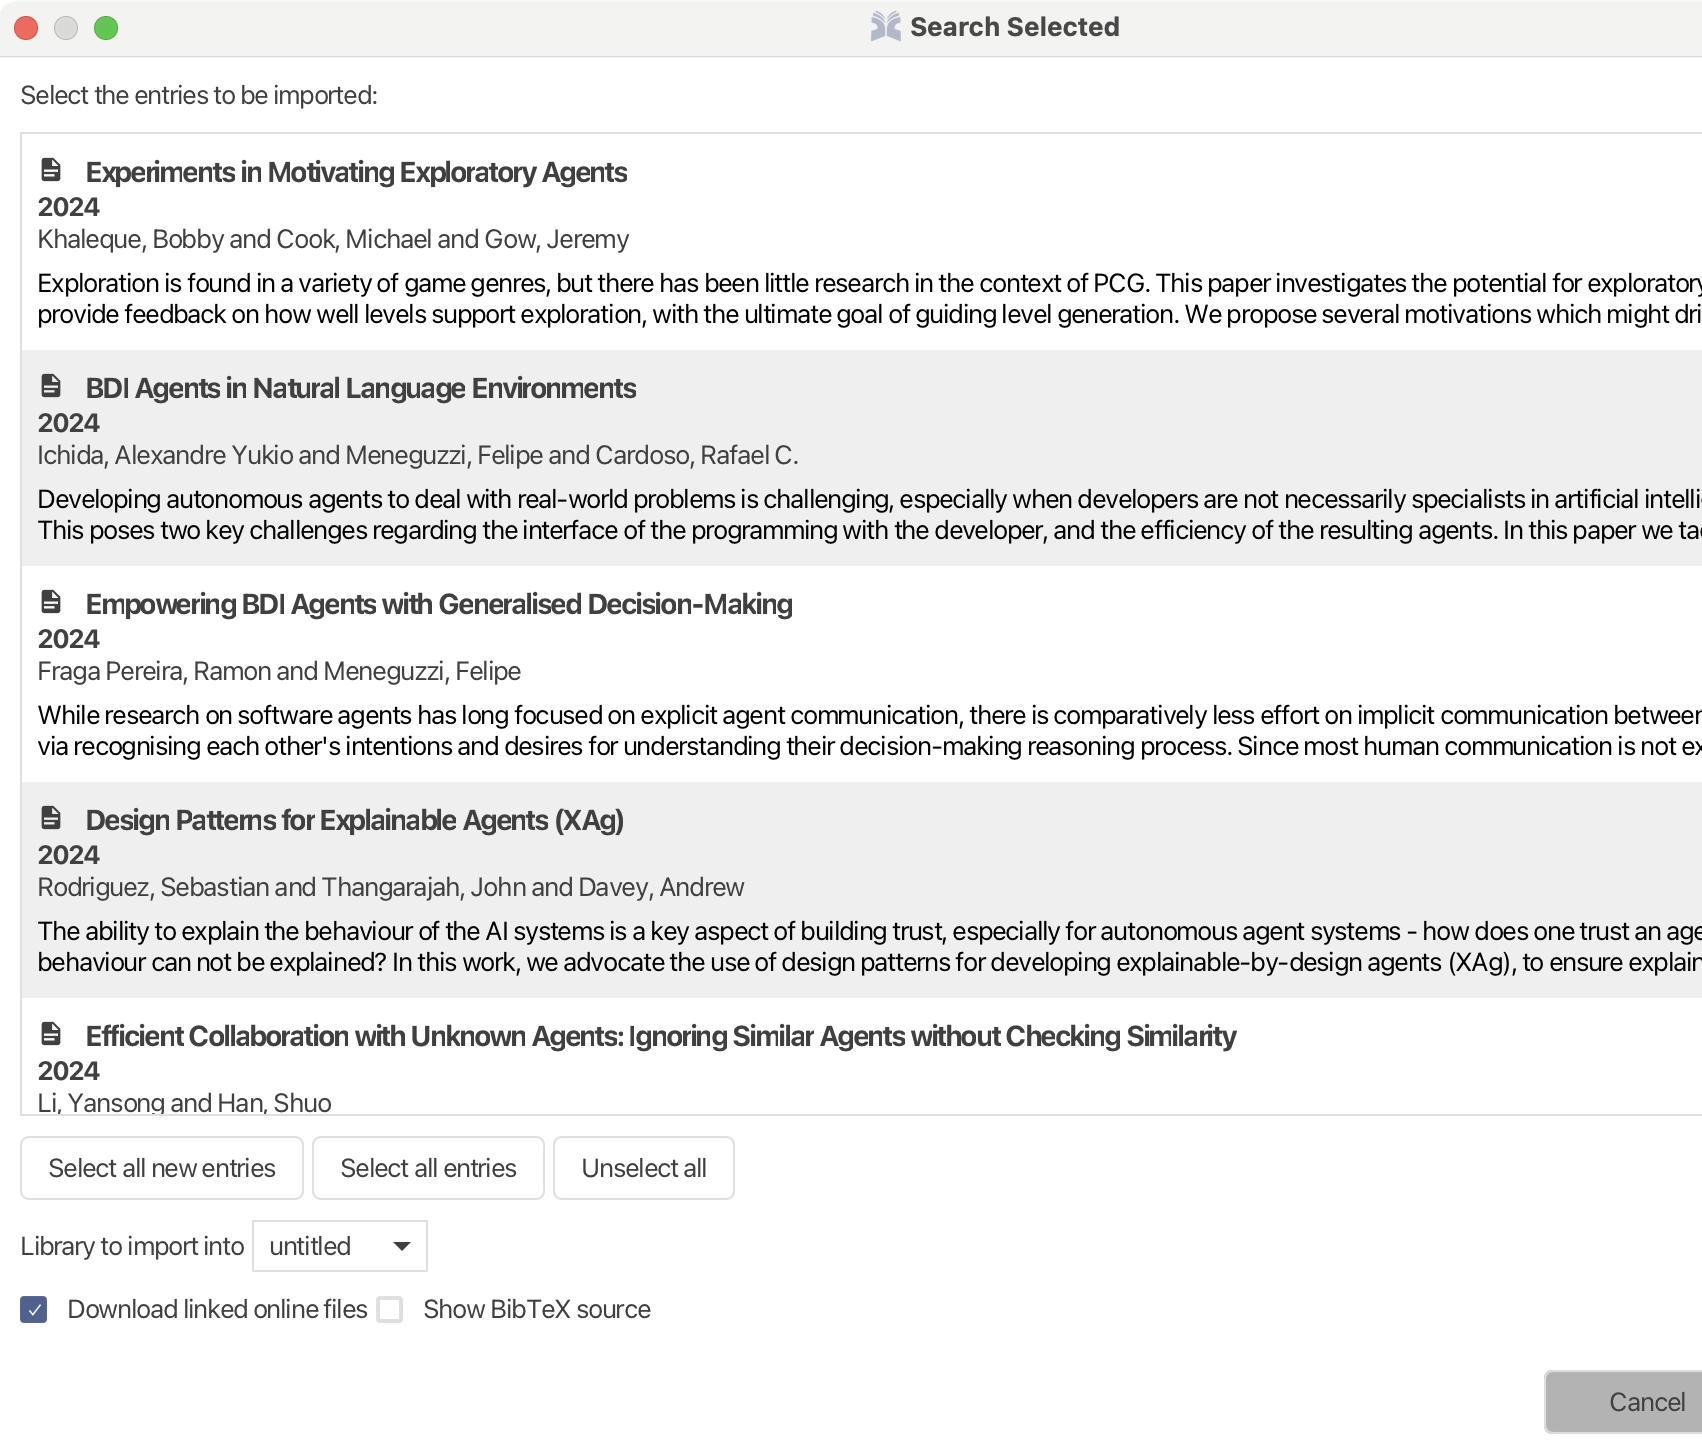
Accessibility tree:
{"name": "Search_Selected", "role": "AXWindow", "description": null, "role_description": "звичайне вікно", "value": null, "position": "376.00;193.00", "size": "1000;728", "children": [{"name": "Search_Selected", "role": "AXUnknown", "description": null, "role_description": "dialog", "value": null, "position": "0.00;28.00", "size": "1000;700", "children": [{"name": null, "role": "No role", "description": null, "role_description": "dialog", "value": null, "position": "0.00;28.00", "size": "1000;700", "children": [{"name": null, "role": "AXButton", "description": "Cancel", "role_description": "кнопка", "value": null, "position": "773.00;685.00", "size": "103;32", "children": []}, {"name": null, "role": "AXButton", "description": "Import entries", "role_description": "кнопка", "value": null, "position": "886.00;685.00", "size": "103;32", "children": []}, {"name": null, "role": "AXStaticText", "description": null, "role_description": "текст", "value": "Select the entries to be imported:", "position": "11.00;39.00", "size": "178;17", "children": []}, {"name": null, "role": "AXTable", "description": null, "role_description": "list", "value": null, "position": "11.00;66.00", "size": "978;493", "children": [{"name": null, "role": "AXRow", "description": null, "role_description": "рядок таблиці", "value": null, "position": "12.00;67.00", "size": "968;108", "children": [{"name": null, "role": "AXStaticText", "description": null, "role_description": "текст", "value": null, "position": "19.50;77.00", "size": "14;15", "children": []}, {"name": null, "role": "AXStaticText", "description": null, "role_description": "текст", "value": "Experiments in Motivating Exploratory Agents", "position": "43.50;77.00", "size": "271;18", "children": []}, {"name": null, "role": "AXStaticText", "description": null, "role_description": "текст", "value": "2024", "position": "19.50;95.00", "size": "31;16", "children": []}, {"name": null, "role": "AXStaticText", "description": null, "role_description": "текст", "value": null, "position": "55.50;95.00", "size": "0;16", "children": []}, {"name": null, "role": "AXStaticText", "description": null, "role_description": "текст", "value": "Khaleque, Bobby and Cook, Michael and Gow, Jeremy", "position": "19.50;111.00", "size": "296;16", "children": []}, {"name": null, "role": "AXStaticText", "description": null, "role_description": "текст", "value": "Exploration is found in a variety of game genres, but there has been little research in the context of PCG. This paper investigates the potential for exploratory agents to provide feedback on how well levels support exploration, with the ultimate goal of guiding level generation. We propose several motivations which might drive exploratory behaviour and model these as metrics within an agent framework based on context steering. We present a study of how the different metrics influence exploration of six game levels. It was found that combinations of metrics lead to distinct exploratory behaviours, mostly within our expectations.(more)", "position": "19.50;127.00", "size": "901;38", "children": [{"name": "(more)", "role": "AXLink", "description": null, "role_description": "посилання", "value": null, "position": "884.00;148.00", "size": "36;17", "children": []}]}, {"name": null, "role": "AXCheckBox", "description": null, "role_description": "галочка", "value": 0, "position": "920.50;77.00", "size": "52;57", "children": []}]}, {"name": null, "role": "AXRow", "description": null, "role_description": "рядок таблиці", "value": null, "position": "12.00;175.00", "size": "968;108", "children": [{"name": null, "role": "AXStaticText", "description": null, "role_description": "текст", "value": null, "position": "19.50;185.00", "size": "14;15", "children": []}, {"name": null, "role": "AXStaticText", "description": null, "role_description": "текст", "value": "BDI Agents in Natural Language Environments", "position": "43.50;185.00", "size": "276;18", "children": []}, {"name": null, "role": "AXStaticText", "description": null, "role_description": "текст", "value": "2024", "position": "19.50;203.00", "size": "31;16", "children": []}, {"name": null, "role": "AXStaticText", "description": null, "role_description": "текст", "value": null, "position": "55.50;203.00", "size": "0;16", "children": []}, {"name": null, "role": "AXStaticText", "description": null, "role_description": "текст", "value": "Ichida, Alexandre Yukio and Meneguzzi, Felipe and Cardoso, Rafael C.", "position": "19.50;219.00", "size": "380;16", "children": []}, {"name": null, "role": "AXStaticText", "description": null, "role_description": "текст", "value": "Developing autonomous agents to deal with real-world problems is challenging, especially when developers are not necessarily specialists in artificial intelligence. This poses two key challenges regarding the interface of the programming with the developer, and the efficiency of the resulting agents. In this paper we tackle both challenges in an efficient agent architecture that leverages recent developments in natural language processing, and the intuitive folk psychology abstraction of the beliefs, desires, intentions (BDI) architecture. The resulting architecture uses existing reinforcement learning techniques to bootstrap the agent's reasoning capabilities while allowing a developer to instruct the agent more directly using natural language as its programming interface. We empirically show the efficiency gains of natural language plans over a pure machine learning approach in the ScienceWorld environment.(more)", "position": "19.50;235.00", "size": "888;38", "children": [{"name": "(more)", "role": "AXLink", "description": null, "role_description": "посилання", "value": null, "position": "871.00;256.00", "size": "36;17", "children": []}]}, {"name": null, "role": "AXCheckBox", "description": null, "role_description": "галочка", "value": 0, "position": "907.50;185.00", "size": "52;57", "children": []}, {"name": null, "role": "AXStaticText", "description": null, "role_description": "текст", "value": null, "position": "959.50;185.00", "size": "13;14", "children": []}]}, {"name": null, "role": "AXRow", "description": null, "role_description": "рядок таблиці", "value": null, "position": "12.00;283.00", "size": "968;108", "children": [{"name": null, "role": "AXStaticText", "description": null, "role_description": "текст", "value": null, "position": "19.50;293.00", "size": "14;15", "children": []}, {"name": null, "role": "AXStaticText", "description": null, "role_description": "текст", "value": "Empowering BDI Agents with Generalised Decision-Making", "position": "43.50;293.00", "size": "354;18", "children": []}, {"name": null, "role": "AXStaticText", "description": null, "role_description": "текст", "value": "2024", "position": "19.50;311.00", "size": "31;16", "children": []}, {"name": null, "role": "AXStaticText", "description": null, "role_description": "текст", "value": null, "position": "55.50;311.00", "size": "0;16", "children": []}, {"name": null, "role": "AXStaticText", "description": null, "role_description": "текст", "value": "Fraga Pereira, Ramon and Meneguzzi, Felipe", "position": "19.50;327.00", "size": "242;16", "children": []}, {"name": null, "role": "AXStaticText", "description": null, "role_description": "текст", "value": "While research on software agents has long focused on explicit agent communication, there is comparatively less effort on implicit communication between agents via recognising each other's intentions and desires for understanding their decision-making reasoning process. Since most human communication is not explicit, we aim to outline a research agenda to help endow autonomous agents with analogous coordination capabilities. In this paper, we formalise a framework that empowers the decision-making process of BDI agents in adversarial and cooperative environments by casting them as generalised planners using Theory of Mind. Our formalisation uses the fundamental philosophical properties of the BDI model and its reasoning process to outline a broad research agenda in agents' research.(more)", "position": "19.50;343.00", "size": "888;38", "children": [{"name": "(more)", "role": "AXLink", "description": null, "role_description": "посилання", "value": null, "position": "871.00;364.00", "size": "36;17", "children": []}]}, {"name": null, "role": "AXCheckBox", "description": null, "role_description": "галочка", "value": 0, "position": "907.50;293.00", "size": "52;57", "children": []}, {"name": null, "role": "AXStaticText", "description": null, "role_description": "текст", "value": null, "position": "959.50;293.00", "size": "13;14", "children": []}]}, {"name": null, "role": "AXRow", "description": null, "role_description": "рядок таблиці", "value": null, "position": "12.00;391.00", "size": "968;108", "children": [{"name": null, "role": "AXStaticText", "description": null, "role_description": "текст", "value": null, "position": "19.50;401.00", "size": "14;15", "children": []}, {"name": null, "role": "AXStaticText", "description": null, "role_description": "текст", "value": "Design Patterns for Explainable Agents (XAg)", "position": "43.50;401.00", "size": "270;18", "children": []}, {"name": null, "role": "AXStaticText", "description": null, "role_description": "текст", "value": "2024", "position": "19.50;419.00", "size": "31;16", "children": []}, {"name": null, "role": "AXStaticText", "description": null, "role_description": "текст", "value": null, "position": "55.50;419.00", "size": "0;16", "children": []}, {"name": null, "role": "AXStaticText", "description": null, "role_description": "текст", "value": "Rodriguez, Sebastian and Thangarajah, John and Davey, Andrew", "position": "19.50;435.00", "size": "354;16", "children": []}, {"name": null, "role": "AXStaticText", "description": null, "role_description": "текст", "value": "The ability to explain the behaviour of the AI systems is a key aspect of building trust, especially for autonomous agent systems - how does one trust an agent whose behaviour can not be explained? In this work, we advocate the use of design patterns for developing explainable-by-design agents (XAg), to ensure explainability is an integral feature of agent systems rather than an \"add-on\" feature. We present TriQPAN (Trigger, Query, Process, Action and Notify), a design pattern for XAg. TriQPAN can be used to explain behaviours of any agent architecture and we show how this can be done to explain decisions such as why the agent chose to pursue a particular goal, why or why didn't the agent choose a particular plan to achieve a goal, and so on. We term these queries as direct queries. Our framework also supports temporal correlation queries such as asking a search and rescue drone, \"which locations did you visit and why?\". We implemented TriQPAN in the SARL agent language, built-in to the goal reasoning engine, affording developers XAg with minimal overhead. The implementation will be made available for public use. We describe that implementation and apply it to two case studies illustrating the explanations produced, in practice.(more)", "position": "19.50;451.00", "size": "888;38", "children": [{"name": "(more)", "role": "AXLink", "description": null, "role_description": "посилання", "value": null, "position": "871.00;472.00", "size": "36;17", "children": []}]}, {"name": null, "role": "AXCheckBox", "description": null, "role_description": "галочка", "value": 0, "position": "907.50;401.00", "size": "52;57", "children": []}, {"name": null, "role": "AXStaticText", "description": null, "role_description": "текст", "value": null, "position": "959.50;401.00", "size": "13;14", "children": []}]}, {"name": null, "role": "AXRow", "description": null, "role_description": "рядок таблиці", "value": null, "position": "12.00;499.00", "size": "968;108", "children": [{"name": null, "role": "AXStaticText", "description": null, "role_description": "текст", "value": null, "position": "19.50;509.00", "size": "14;15", "children": []}, {"name": null, "role": "AXStaticText", "description": null, "role_description": "текст", "value": "Efficient Collaboration with Unknown Agents: Ignoring Similar Agents without Checking Similarity", "position": "43.50;509.00", "size": "575;18", "children": []}, {"name": null, "role": "AXStaticText", "description": null, "role_description": "текст", "value": "2024", "position": "19.50;527.00", "size": "31;16", "children": []}, {"name": null, "role": "AXStaticText", "description": null, "role_description": "текст", "value": null, "position": "55.50;527.00", "size": "0;16", "children": []}, {"name": null, "role": "AXStaticText", "description": null, "role_description": "текст", "value": "Li, Yansong and Han, Shuo", "position": "19.50;543.00", "size": "147;16", "children": []}, {"name": null, "role": "AXStaticText", "description": null, "role_description": "текст", "value": "Ad hoc teamwork (AHT) is concerned with developing an AI agent who learns to collaborate with different previously unseen partners. We consider a setting where the AI agent is provided with a hypothesis set of partners' policies. Several online algorithms that take the hypothesis set as input can be applied to solve the AHT problem. One way to speed up these online learning algorithms is to eliminate the redundant policies, i.e., partner models sharing the same collaborating policy, from the hypothesis set. Nevertheless, we show whether this elimination should be applied depends on the learning algorithm used by the AI agent. Specifically, we identify a property of a learning algorithm: redundancy-aware. When the learning algorithm is redundancy-aware, redundancy elimination is unnecessary. In other words, redundancy-aware algorithms can ignore similar agents in the hypothesis set. We demonstrate through an example that an online algorithm with redundancy-aware property exists when the hypothesis set contains the true partner policy. We test our approach on a team Markov game of two players. Comparative numerical analyses reveal that the redundancy-aware algorithm outperforms other standard no-regret learning algorithms including upper confidence bound (UCB), Q-learning with UCB exploration, and the optimistic posterior sampling algorithm when the set of partner policies contains many redundant policies.(more)", "position": "19.50;559.00", "size": "888;38", "children": [{"name": "(more)", "role": "AXLink", "description": null, "role_description": "посилання", "value": null, "position": "871.00;580.00", "size": "36;17", "children": []}]}, {"name": null, "role": "AXCheckBox", "description": null, "role_description": "галочка", "value": 0, "position": "907.50;509.00", "size": "52;57", "children": []}, {"name": null, "role": "AXStaticText", "description": null, "role_description": "текст", "value": null, "position": "959.50;509.00", "size": "13;14", "children": []}]}, {"name": null, "role": "AXScrollBar", "description": null, "role_description": "смуга прокручування", "value": 0.0, "position": "980.00;66.00", "size": "9;493", "children": [{"name": null, "role": "AXButton", "description": null, "role_description": "кнопка", "value": null, "position": "980.00;558.00", "size": "9;1", "children": []}, {"name": null, "role": "AXButton", "description": null, "role_description": "кнопка", "value": null, "position": "980.00;66.00", "size": "9;1", "children": []}, {"name": null, "role": "AXValueIndicator", "description": null, "role_description": "індикатор значення", "value": 0.0, "position": "980.00;66.00", "size": "9;74", "children": []}]}]}, {"name": null, "role": "AXButton", "description": "Select all new entries", "role_description": "кнопка", "value": null, "position": "11.00;568.00", "size": "142;32", "children": []}, {"name": null, "role": "AXButton", "description": "Select all entries", "role_description": "кнопка", "value": null, "position": "157.00;568.00", "size": "116;32", "children": []}, {"name": null, "role": "AXButton", "description": "Unselect all", "role_description": "кнопка", "value": null, "position": "277.50;568.00", "size": "91;32", "children": []}, {"name": null, "role": "AXStaticText", "description": null, "role_description": "текст", "value": "Library to import into", "position": "11.00;614.50", "size": "112;17", "children": []}, {"name": null, "role": "AXPopUpButton", "description": null, "role_description": "кнопка спливного меню", "value": "untitled", "position": "127.00;610.00", "size": "88;26", "children": [{"name": null, "role": "AXTable", "description": null, "role_description": "list", "value": null, "position": "127.00;610.00", "size": "1;1", "children": []}, {"name": null, "role": "AXStaticText", "description": null, "role_description": "текст", "value": "untitled", "position": "135.50;614.50", "size": "41;17", "children": []}]}, {"name": null, "role": "AXStaticText", "description": null, "role_description": "текст", "value": "Total items found:", "position": "857.50;568.00", "size": "98;17", "children": []}, {"name": null, "role": "AXStaticText", "description": null, "role_description": "текст", "value": "30", "position": "973.00;568.00", "size": "16;17", "children": []}, {"name": null, "role": "AXStaticText", "description": null, "role_description": "текст", "value": "Selected items:", "position": "857.50;589.00", "size": "84;17", "children": []}, {"name": null, "role": "AXStaticText", "description": null, "role_description": "текст", "value": "0", "position": "981.00;589.00", "size": "8;17", "children": []}, {"name": null, "role": "AXCheckBox", "description": "Download linked online files", "role_description": "галочка", "value": 1, "position": "11.00;646.00", "size": "174;17", "children": []}, {"name": null, "role": "AXCheckBox", "description": "Show BibTeX source", "role_description": "галочка", "value": 0, "position": "189.00;646.00", "size": "137;17", "children": []}]}]}, {"name": null, "role": "AXButton", "description": null, "role_description": "кнопка закривання", "value": null, "position": "7.00;6.00", "size": "14;16", "children": []}, {"name": null, "role": "AXButton", "description": null, "role_description": "кнопка оптимізації", "value": null, "position": "47.00;6.00", "size": "14;16", "children": [{"name": null, "role": "AXGroup", "description": null, "role_description": "група", "value": null, "position": "47.00;6.00", "size": "14;16", "children": []}]}, {"name": null, "role": "AXButton", "description": null, "role_description": "кнопка згортання", "value": null, "position": "27.00;6.00", "size": "14;16", "children": []}, {"name": "Search_Selected", "role": "AXImage", "description": null, "role_description": "зображення", "value": null, "position": "436.00;5.00", "size": "16;16", "children": []}, {"name": null, "role": "AXStaticText", "description": null, "role_description": "текст", "value": "Search Selected", "position": "454.00;5.00", "size": "110;16", "children": []}]}